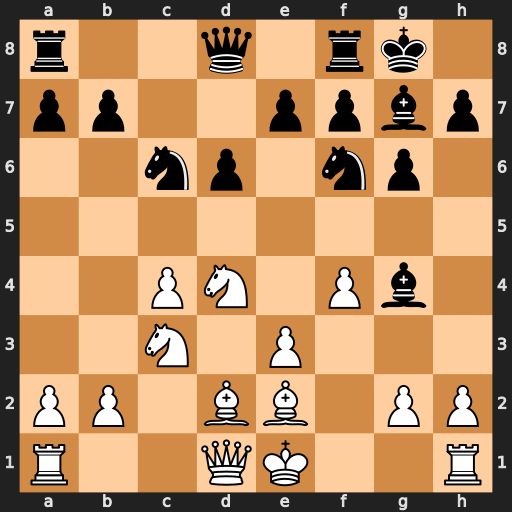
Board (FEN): r2q1rk1/pp2ppbp/2np1np1/8/2PN1Pb1/2N1P3/PP1BB1PP/R2QK2R
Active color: w
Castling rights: KQ
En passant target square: -
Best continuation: Bxg4 Nxd4 exd4 Nxg4 Qxg4